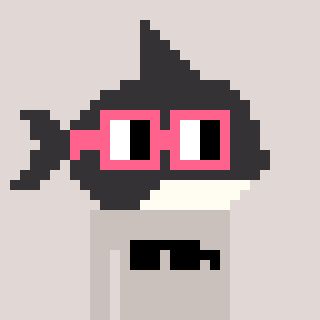
a pixel art character with square pink glasses, a orca-shaped head and a foggrey-colored body on a warm background